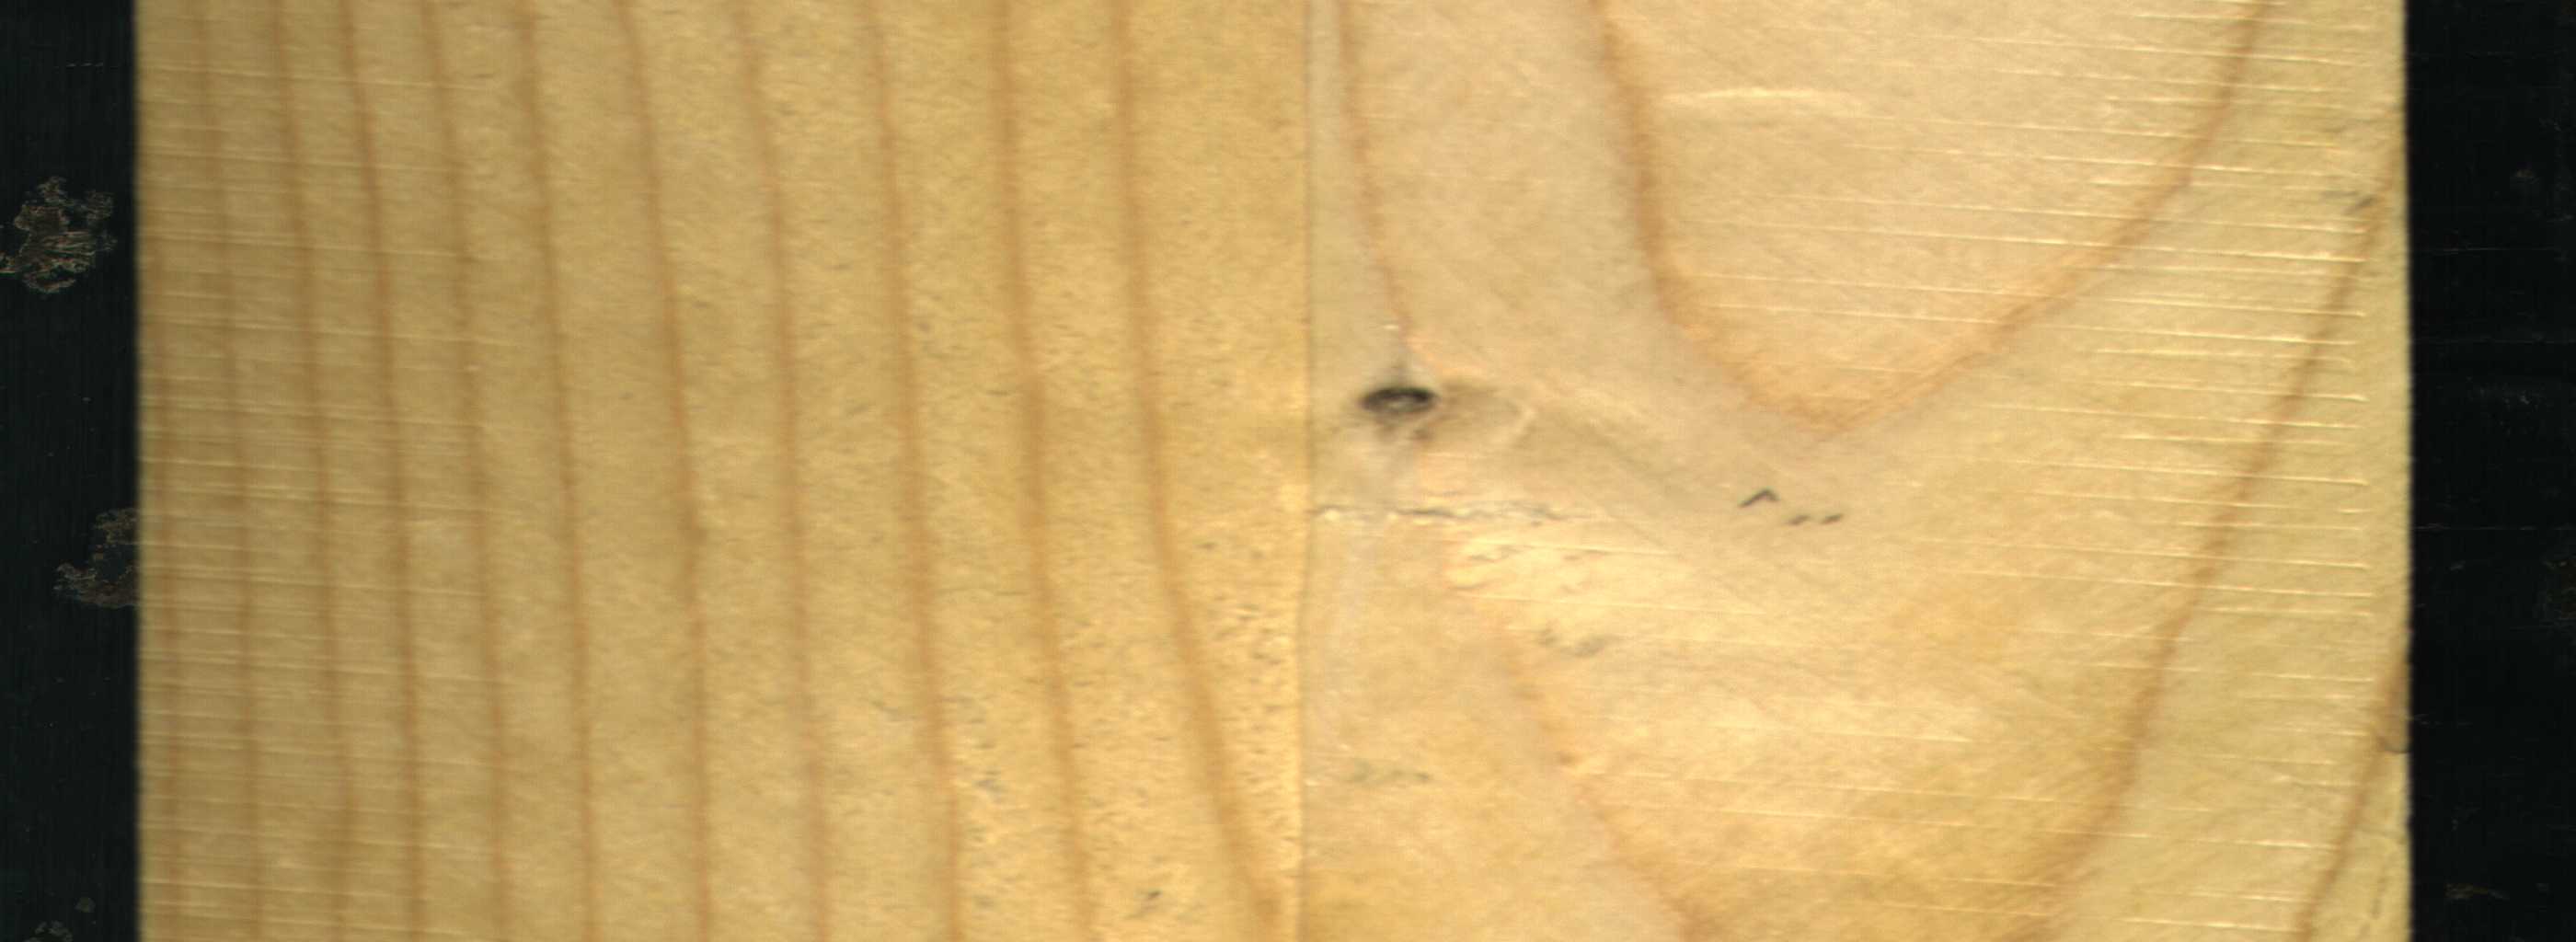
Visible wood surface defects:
Live_Knot